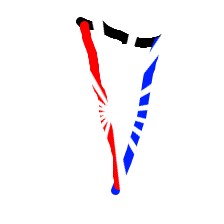
Shape: triangle